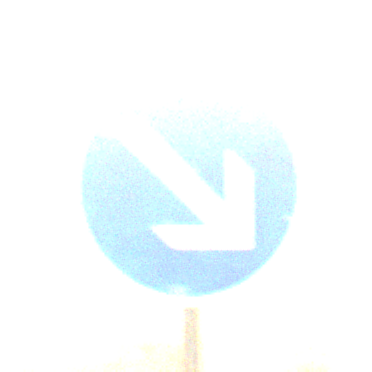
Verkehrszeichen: VorgeschriebeneVorbeifahrtRechts
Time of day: SunriseSunset
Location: Outdoor (Nature)
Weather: PartlyCloudy
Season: NotSpecified
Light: Natural